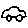
Label: car